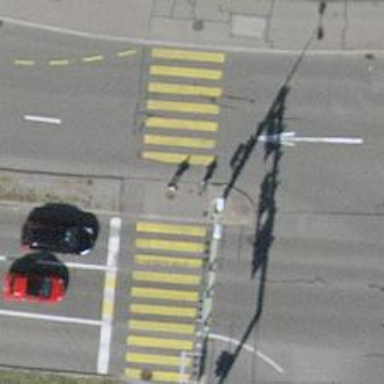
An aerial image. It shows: Railway crossing with traffic signals.